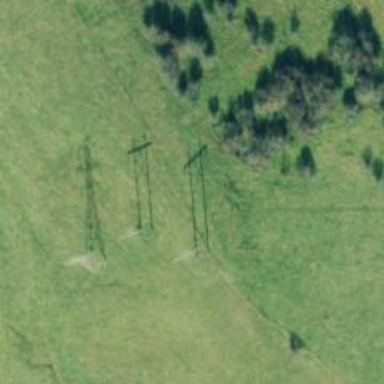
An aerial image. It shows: H-frame designed tower for power lines.